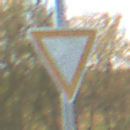
Verkehrszeichen: VorfahrtGewaehren
Umgebung: Outdoor, Nature
Tageszeit: MorningAfternoon
Wetter: Clear
Licht: Natural
Jahreszeit: Autumn
Kontrast: HighContrast